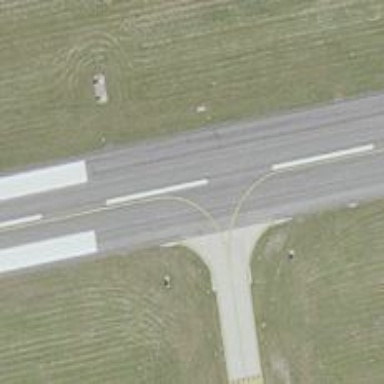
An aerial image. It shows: View of taxiway at the airport.